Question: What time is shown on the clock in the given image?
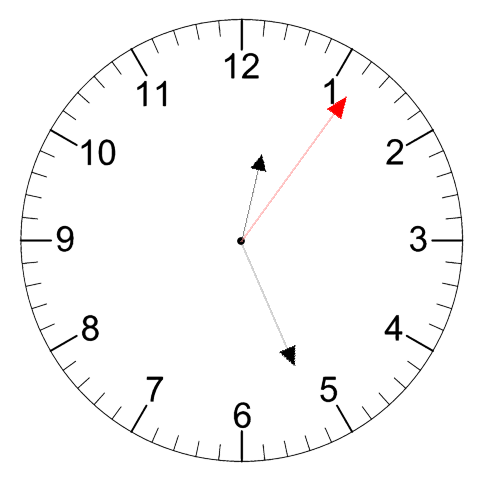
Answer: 12:26:06